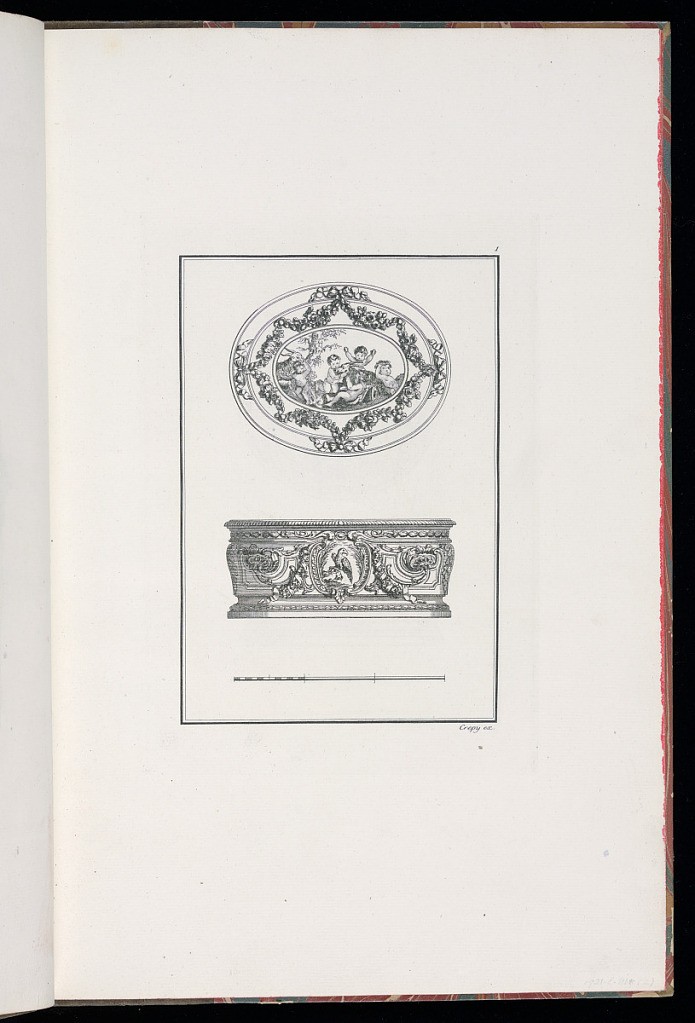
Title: Snuffbox Design
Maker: Pierre Moreau, French, 1722 – 1798
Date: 1771
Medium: Etching and engraving on laid paper
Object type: Print
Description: A design for an oval snuffbox with neoclassical and rococo motifs. Above, a view of the lid of the box, with a central oval roundel illustrating a group of putti playing with rams in a landscape. The vignette is framed by festoons of flowers tied with ribbons. Below, a view of the side of the box with a central cartouche of a bird, framed by rococo ornament, c-scrolls, rinceaux, fleurons, shells, gadrooning, laurel leaves, and festoons of flowers and ribbons. There is an unnumbered scale below. The plate is numbered and signed.